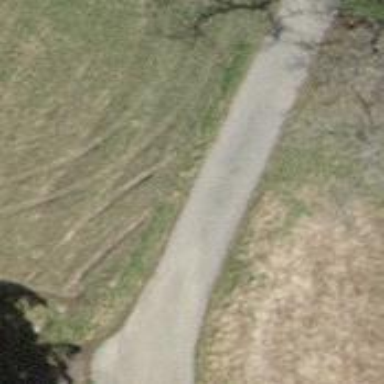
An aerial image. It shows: Asphalt track with grade 1 tracktype.